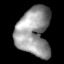
Tissue: lung
Cell type: Myeloid cells
Senescence score: 0.1937
Nuclear area (px): 1588
Mean DAPI intensity: 150.376